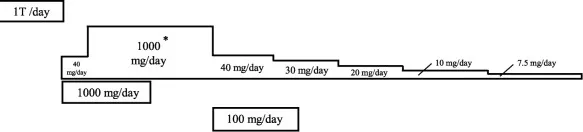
Medications taken.
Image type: chart (chart)